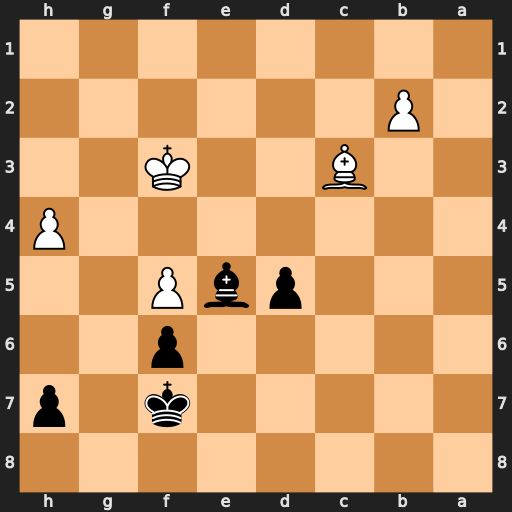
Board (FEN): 8/5k1p/5p2/3pbP2/7P/2B2K2/1P6/8
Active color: b
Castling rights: -
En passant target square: -
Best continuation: Bxc3 bxc3 h5